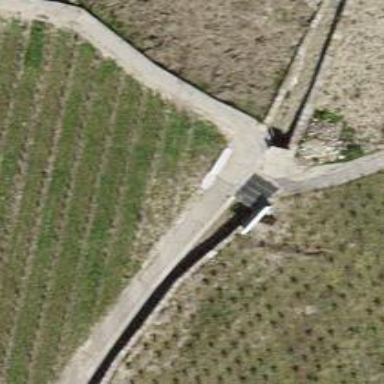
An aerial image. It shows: Tunnel.